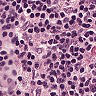
Metastatic tissue present: no